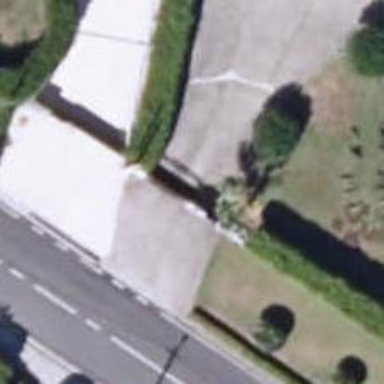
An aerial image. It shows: Gate.